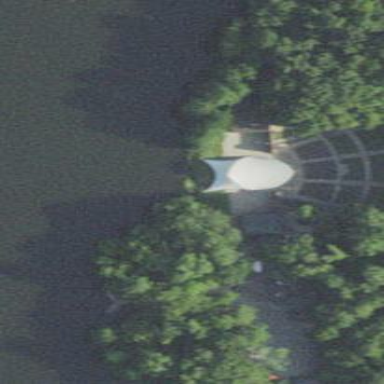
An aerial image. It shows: Open-air theatre.